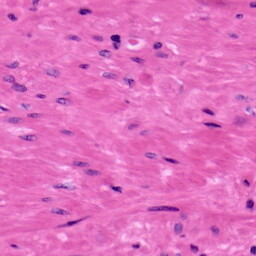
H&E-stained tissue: Prostate